Field crop: tomato
Growth stage: 1
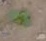
Species: solanum